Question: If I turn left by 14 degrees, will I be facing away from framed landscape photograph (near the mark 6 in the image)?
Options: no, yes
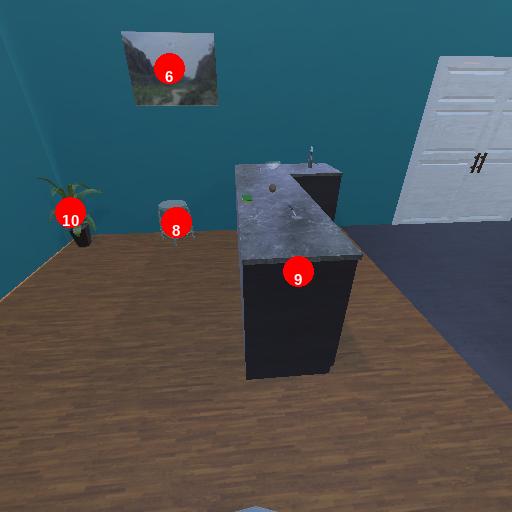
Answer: no